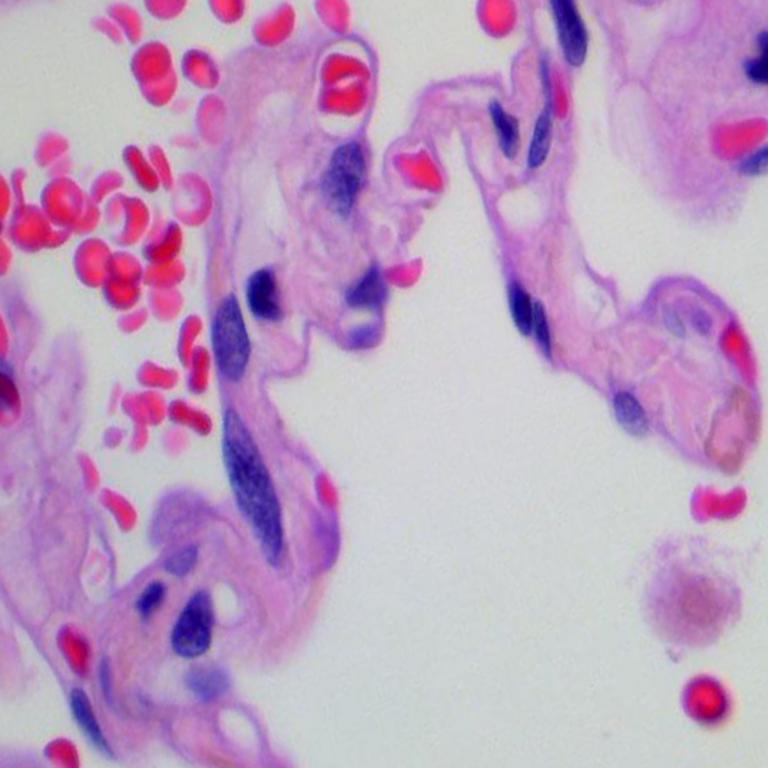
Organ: lung
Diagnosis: benign